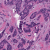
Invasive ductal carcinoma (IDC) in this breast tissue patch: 1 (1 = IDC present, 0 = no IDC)